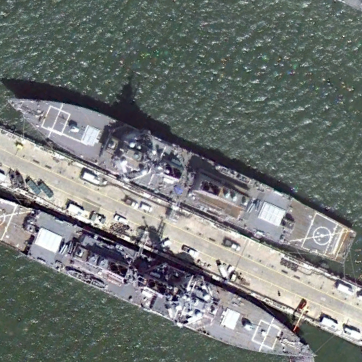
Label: destroyer